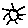
Label: sun